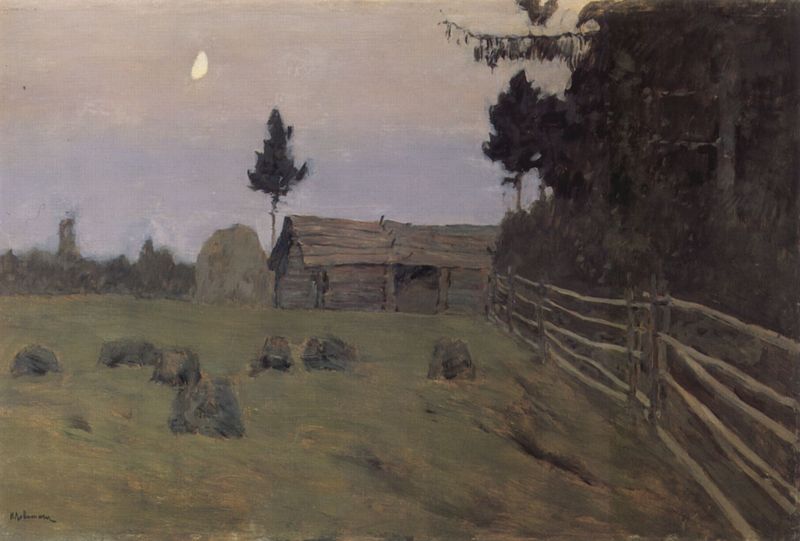
Titel: Dämmerung
Künstler: Isaak Ilitsch Lewitan
Standort: Moskva
Institution: Tretjakow-Galerie
Schlagwörter: baum, berg, blau, dunkel, felsen, gemälde, himmel, laub, schatten, weiß, wolken, bäume, grün, landschaft, äste, abend, braun, grau, hell, hintergrund, holz, licht, nacht, schwarz, tür, anlage, dach, gebäude, gras, haus, tier, tiere, wiese, wolke, zaun, silber, stein, steine, signatur, öl, ast, dämmerung, einsamkeit, feld, felder, gräser, kalt, morgen, natur, pfähle, stamm, vieh, weide, weite, zweige, büsche, einsam, gatter, gebüsch, hütte, pastos, sonne, land, rosa, wald, pferd, pferde, schuppen, turm, garten, bewölkt, ruhig, sommer, ruhe, liegen, schlafen, heu, berge, fels, gebirge, gipfel, hang, sonnenlicht, dunst, gelände, lila, nebel, schattierungen, alm, bauernhof, herbst, hof, hütten, koppel, winter, zäune, holzzaun, stille, tannen, stämme, unwetter, wetter, duktus, balken, geländer, stimmung, bretter, allein, ölfarbe, ölfarben, still, abendrot, frühling, mondlicht, tor, waldrand, regen, eingang, mond, wohnhaus, stangen, unterschrift, scheune, weiden, diesig, alpen, pfahl, haufen, kälte, zweig, oberfläche, heuhaufen, halbmond, mondsichel, tanne, diffus, anwesen, holzhütte, lanschaft, geäst, stall, pferdekoppel, fichten, tannenbaum, tannenbäume, tannenwald, gehöft, nadeln, nadelwald, brocken, frühjahr, alleine, abenddämmerung, holzhaus, hölzer, felsten, holzbalken, holzpfahl, box, holzdach, silo, ställe, heuballen, holzhäuser, holzhütten, trist, begrenzung, dunstig, monde, blockhütte, blockbau, boxen, ballen, holzzäune, holzpfähle, koppeln, liebermann, blochhaus, gaatter, interholz, nachtruhe, pferdeweide, pferdeweise, pferdewiese, staall, zunehmend